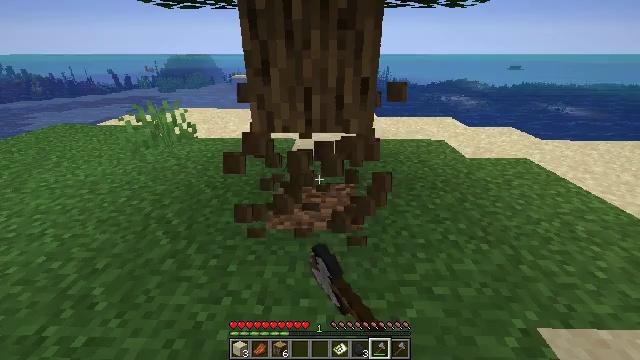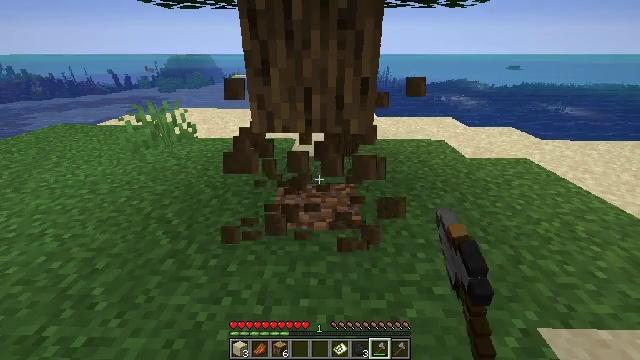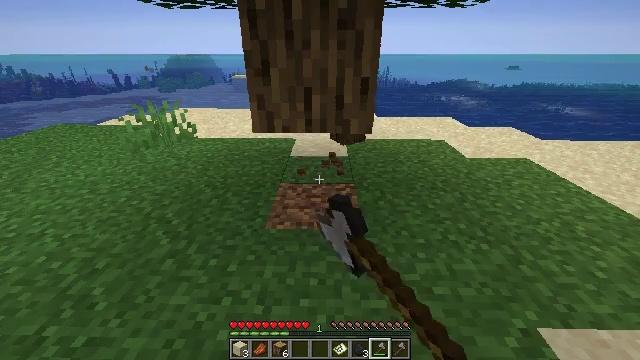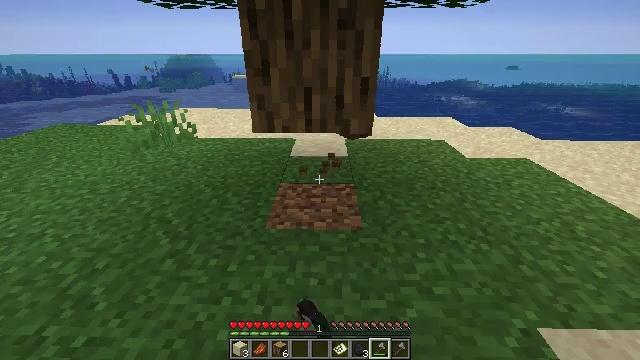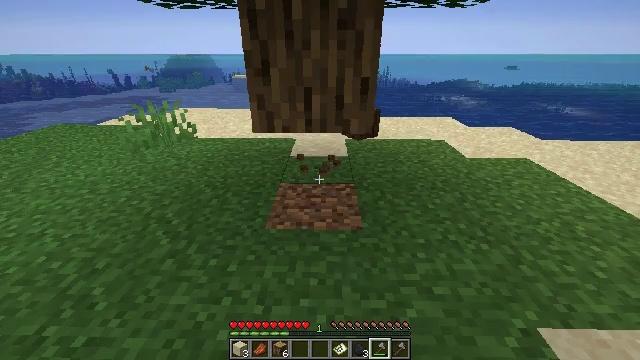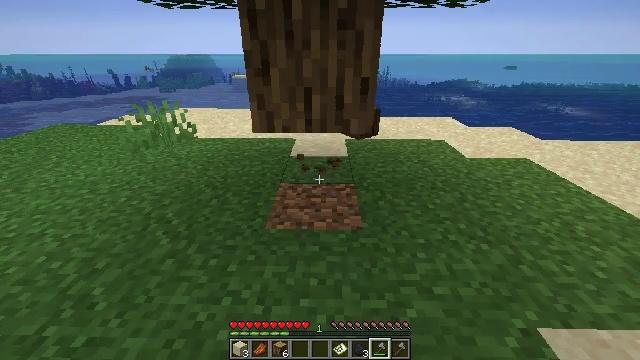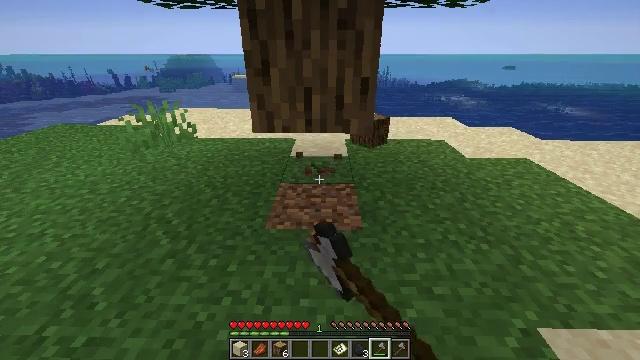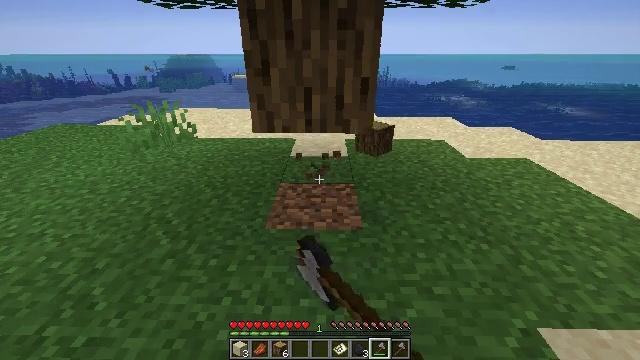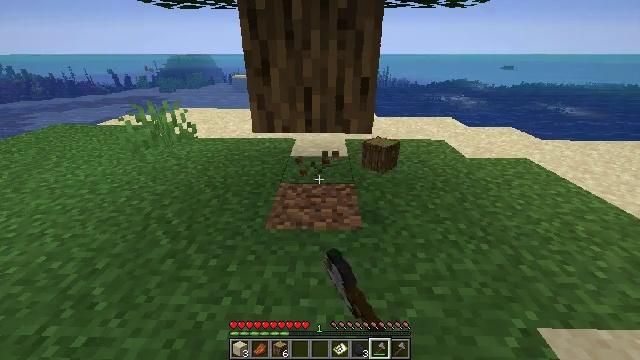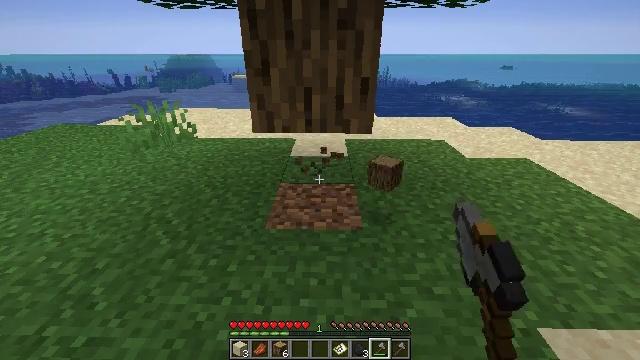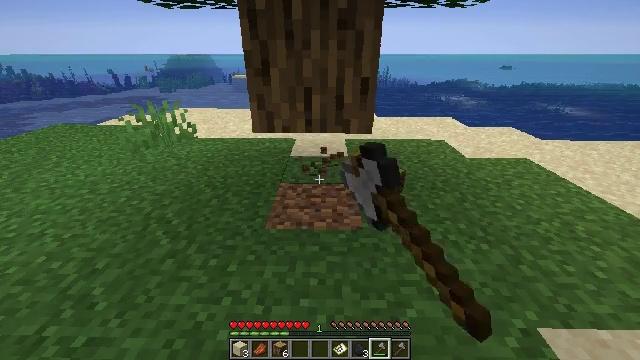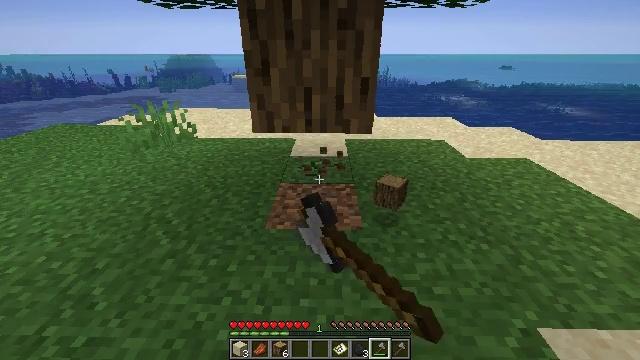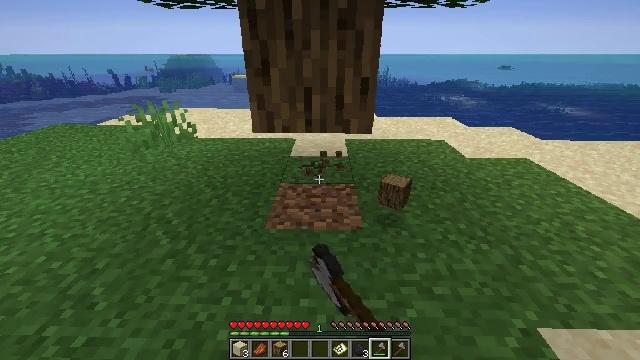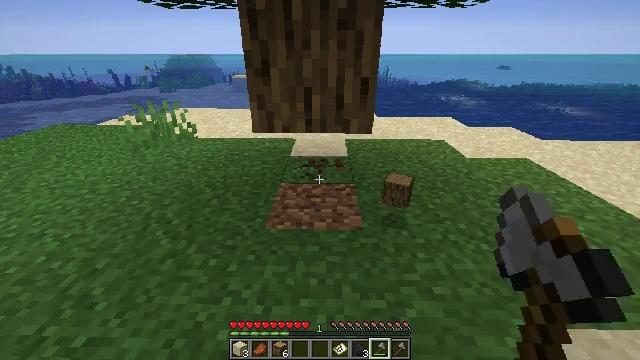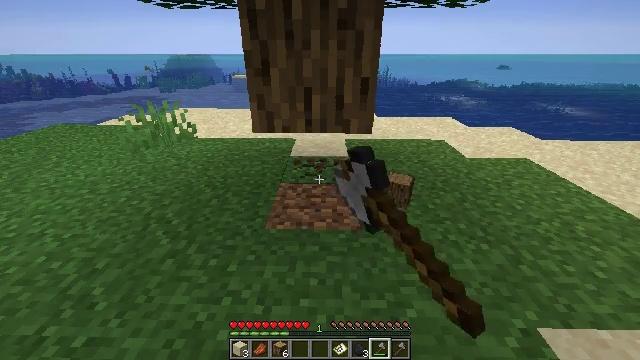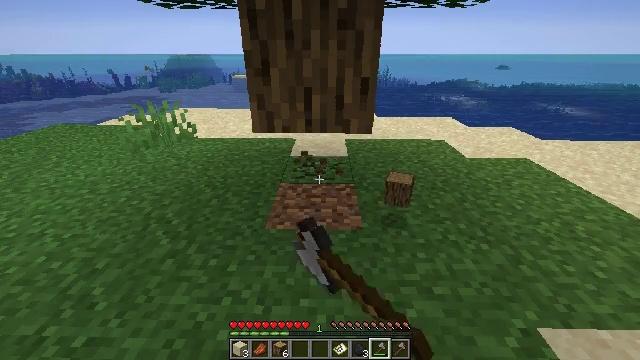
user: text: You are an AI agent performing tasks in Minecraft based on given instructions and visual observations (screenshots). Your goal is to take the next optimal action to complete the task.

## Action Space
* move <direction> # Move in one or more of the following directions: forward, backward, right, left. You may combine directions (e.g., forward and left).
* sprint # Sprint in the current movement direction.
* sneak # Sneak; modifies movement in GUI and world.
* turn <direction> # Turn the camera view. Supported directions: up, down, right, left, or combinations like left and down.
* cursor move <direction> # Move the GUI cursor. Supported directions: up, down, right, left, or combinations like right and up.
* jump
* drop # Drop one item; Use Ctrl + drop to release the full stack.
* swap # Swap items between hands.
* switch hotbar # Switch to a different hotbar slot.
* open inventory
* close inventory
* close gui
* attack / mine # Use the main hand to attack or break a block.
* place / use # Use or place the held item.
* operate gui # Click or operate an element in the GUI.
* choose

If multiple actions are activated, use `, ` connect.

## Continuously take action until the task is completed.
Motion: motion action
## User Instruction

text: Dig up the grass block for dirt.
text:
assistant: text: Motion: attack / mine
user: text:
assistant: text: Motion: attack / mine
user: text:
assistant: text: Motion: attack / mine
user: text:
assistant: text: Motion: attack / mine
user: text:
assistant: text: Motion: attack / mine
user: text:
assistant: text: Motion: attack / mine
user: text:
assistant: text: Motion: attack / mine
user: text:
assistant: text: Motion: attack / mine
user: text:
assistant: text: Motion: attack / mine
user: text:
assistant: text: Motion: attack / mine
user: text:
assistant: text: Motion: attack / mine
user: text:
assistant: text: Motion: attack / mine
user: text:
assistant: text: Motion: attack / mine
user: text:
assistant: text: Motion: attack / mine
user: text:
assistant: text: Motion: attack / mine
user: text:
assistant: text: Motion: attack / mine
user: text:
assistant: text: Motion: attack / mine
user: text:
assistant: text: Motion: attack / mine
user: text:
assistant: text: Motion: attack / mine
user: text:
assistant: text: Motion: attack / mine
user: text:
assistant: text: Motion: attack / mine
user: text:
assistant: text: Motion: attack / mine
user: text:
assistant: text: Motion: attack / mine
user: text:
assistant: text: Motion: attack / mine
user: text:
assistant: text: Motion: attack / mine